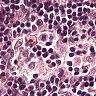
Metastatic tissue present: no